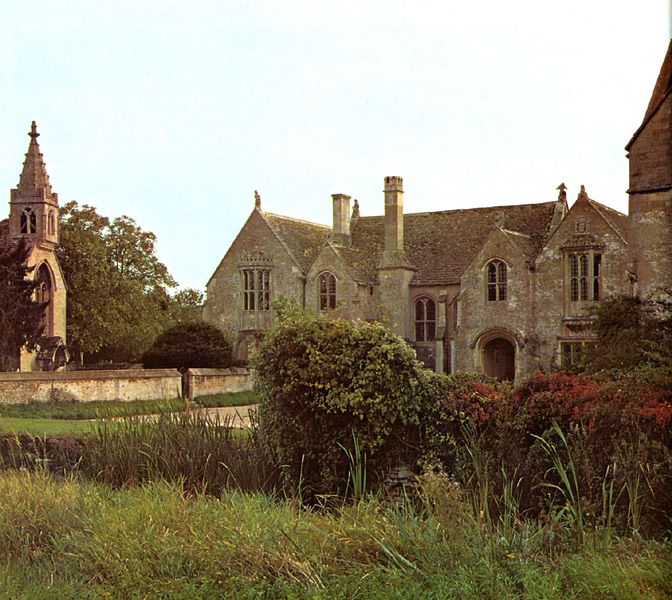
Titel: Wiltshire, Great Chalfield Manor
Standort: (GB Wiltshire) (EU - GB - Wiltshire)
Schlagwörter: baum, himmel, grün, landschaft, blumen, fenster, grau, tür, blüten, dach, gebäude, gras, haus, park, parkanlage, rasen, architektur, barock, stein, busch, büsche, kirche, sonne, sträucher, england, gotik, turm, sommer, mauer, backstein, tor, foto, fotografie, ruine, kloster, gotisch, anwesen, gutshaus, romantisch, sakral, englisch, oldschool, emmerke